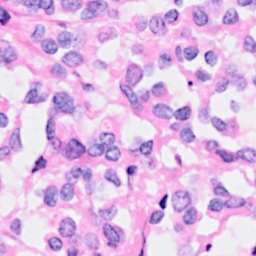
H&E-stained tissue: Breast